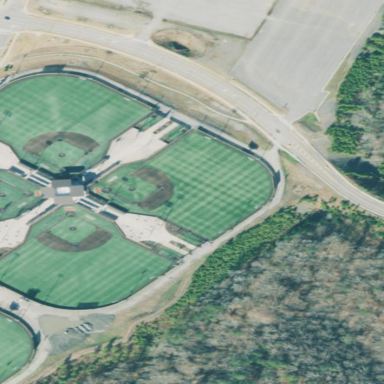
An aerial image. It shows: Baseball pitch for leisure land activities.